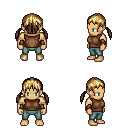
a pixel art fantasy rpg character, male body template, human, tanned skin, brown sleeveless shirt, teal pants, blonde twin-tailed hairstyle, leather bracers, four views (front, back, left, right), 2x2 character sprite sheet, small pixel art, hard edges, no anti-aliasing